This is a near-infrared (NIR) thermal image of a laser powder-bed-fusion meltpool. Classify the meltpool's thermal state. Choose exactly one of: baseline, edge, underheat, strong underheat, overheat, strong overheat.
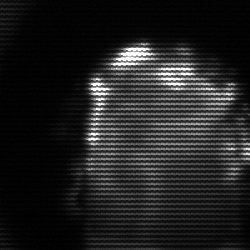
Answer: baseline